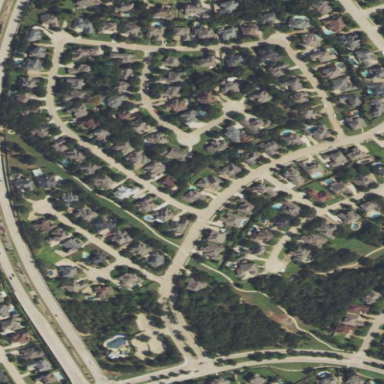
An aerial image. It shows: Residential neighbourhood.